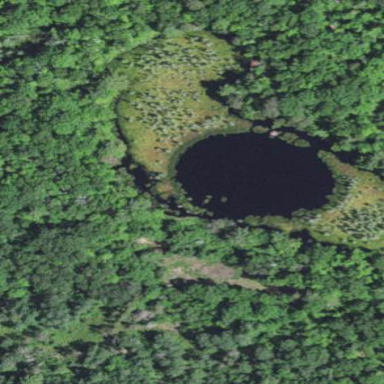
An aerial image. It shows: Serene pond surrounded by nature.